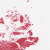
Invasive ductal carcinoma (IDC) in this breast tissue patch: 0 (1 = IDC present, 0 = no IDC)